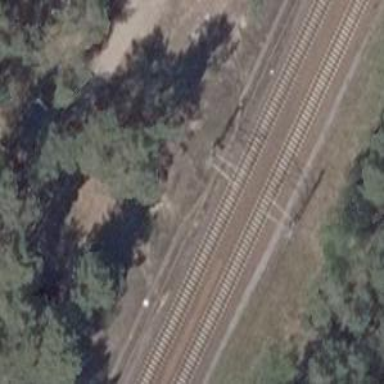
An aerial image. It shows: Milestone along the railway track with catenary mast.